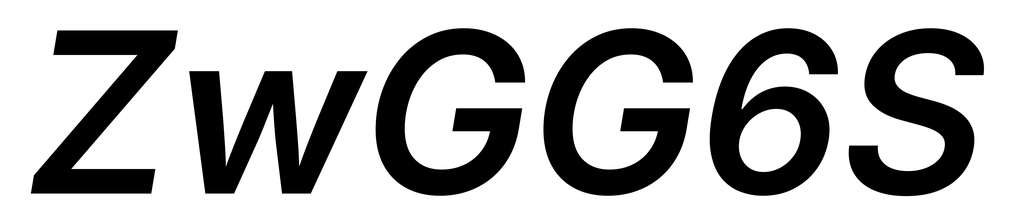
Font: Inter-Italic_SemiBold_Italic